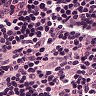
Metastatic tissue present: no